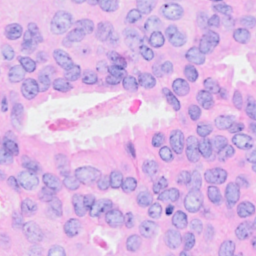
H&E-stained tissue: Breast